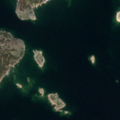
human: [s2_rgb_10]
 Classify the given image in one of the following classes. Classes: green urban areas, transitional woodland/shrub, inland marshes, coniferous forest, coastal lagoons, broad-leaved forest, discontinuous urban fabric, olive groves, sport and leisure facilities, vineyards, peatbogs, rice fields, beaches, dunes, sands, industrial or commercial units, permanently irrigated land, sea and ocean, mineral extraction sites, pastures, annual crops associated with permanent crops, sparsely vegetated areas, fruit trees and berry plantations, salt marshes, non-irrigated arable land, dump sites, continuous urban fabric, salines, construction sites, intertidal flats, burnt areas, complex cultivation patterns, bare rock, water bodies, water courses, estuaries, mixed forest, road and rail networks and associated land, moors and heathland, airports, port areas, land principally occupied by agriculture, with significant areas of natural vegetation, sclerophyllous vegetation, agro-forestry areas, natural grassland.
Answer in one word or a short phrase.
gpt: bare rock, sea and ocean